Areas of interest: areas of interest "Central China Normal University Swimming Pool"
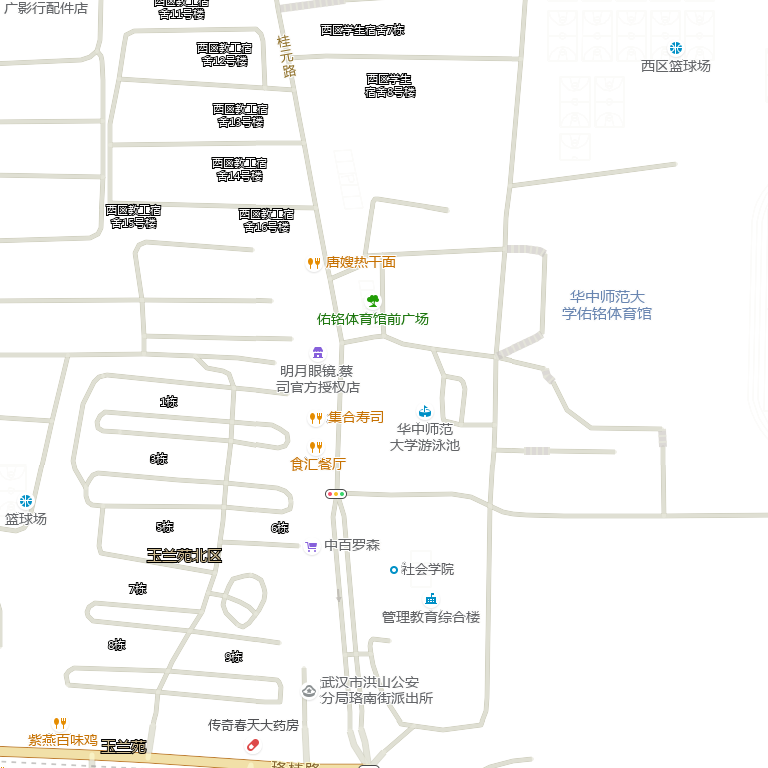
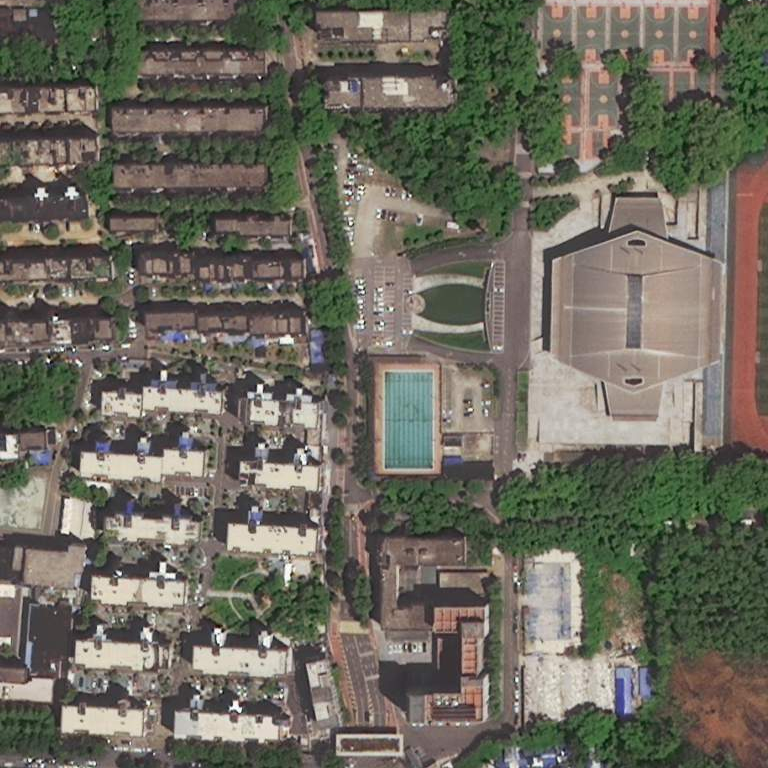